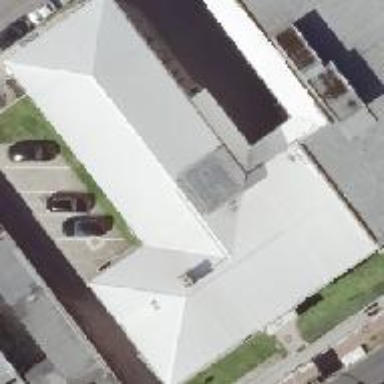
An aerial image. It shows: Building with white roof.